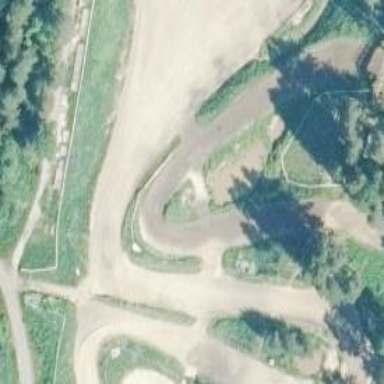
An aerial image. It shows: Raceway road.